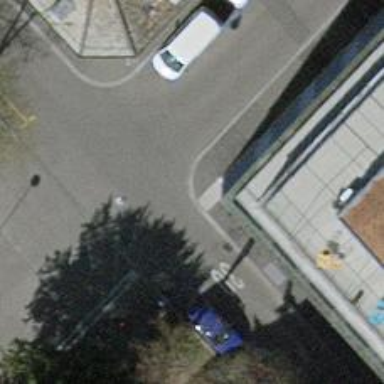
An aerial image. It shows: Kerb barrier.